Question: I have a KendoUI grid.
I want to add a little button icon thing to the column or edit template that when clicked would set all other dropdown menus on the current page to the selection made in that cell ONLY IF they haven't been set yet.
On click of the icon I need to cycle thru the other DDL's if the value = 1 then set to the value of the DDL beside the icon that was clicked.
If someone could point me in the right direction I would be most appreciative.

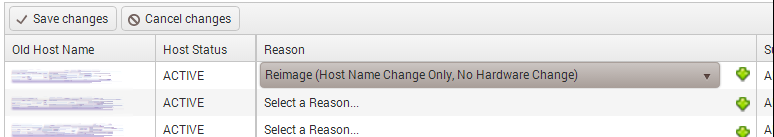
Answer: In your Editor template add events e.select
'''
@(Html.Kendo().DropDownList()
.Events(e => e.Select("setAllDropDownlist"))
.DataSource(source => ...)
)
'''
'''
function setAllDropDownlist(e)
{
var SelectedValue= this.dataItem(e.item.index()).ReasonName
//loop on all the dropdownlist and check value but I don't recommend doing it
$("select option").each(function() {
if($(this).val() == SelectedValue) {
$(this).attr('selected', 'selected');
}
});
//loop one by one on each drop dropdownlist you want to set value
$("#HowYouKnow option").each(function() {
if($(this).text() == SelectedText) {
$(this).attr('selected', 'selected');
}
});
}
'''
Regards
# Shaz